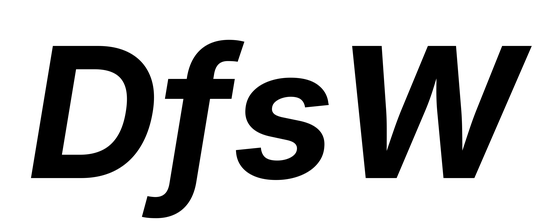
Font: Inter-Italic_Bold_Italic